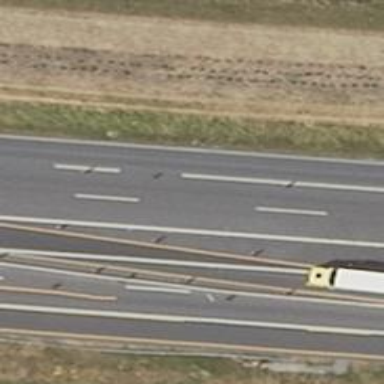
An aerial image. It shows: Asphalt motorway.